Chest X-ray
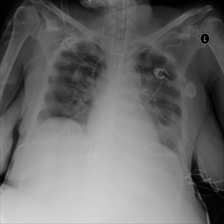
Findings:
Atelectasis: positive
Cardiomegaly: negative
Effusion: negative
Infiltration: positive
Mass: negative
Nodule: negative
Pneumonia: negative
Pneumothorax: negative
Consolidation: positive
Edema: negative
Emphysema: negative
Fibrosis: negative
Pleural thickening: negative
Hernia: negative